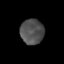
Tissue: skin
Cell type: Endothelial cells
Senescence score: 0.6842
Nuclear area (px): 582
Mean DAPI intensity: 80.443